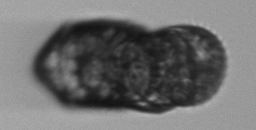
Label: Margalefidinium